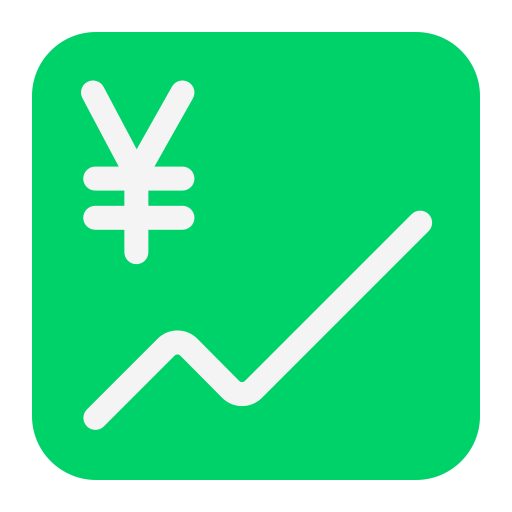
chart increasing with yen flat